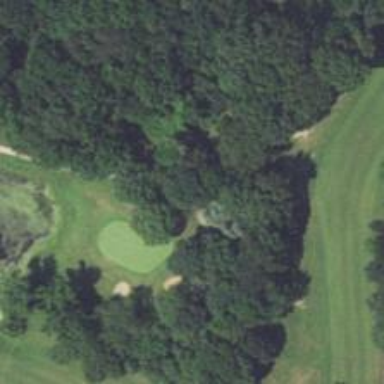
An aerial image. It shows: Golf hole.